Field crop: tomato
Growth stage: 1
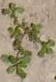
Species: portulaca